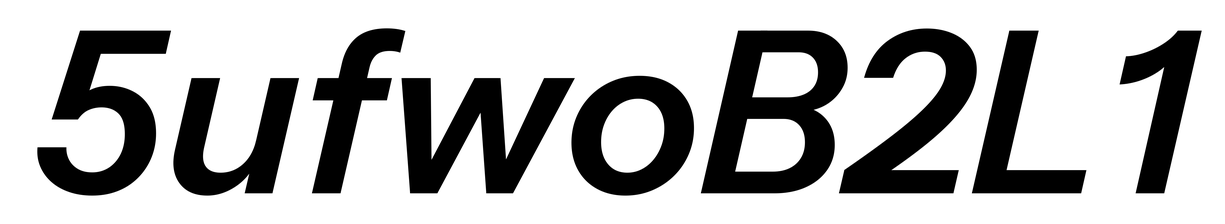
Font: InstrumentSans-Italic_SemiBold_Italic